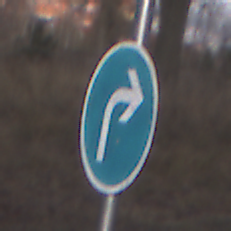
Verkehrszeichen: VorgeschriebeneFahrtrichtungRechts
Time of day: MorningAfternoon
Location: Outdoor (Nature)
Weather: PartlyCloudy
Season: NotSpecified
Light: Natural